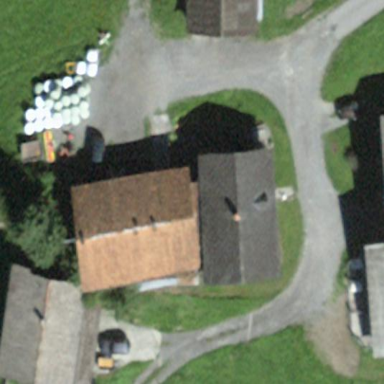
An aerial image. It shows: Gabled roof farm building.